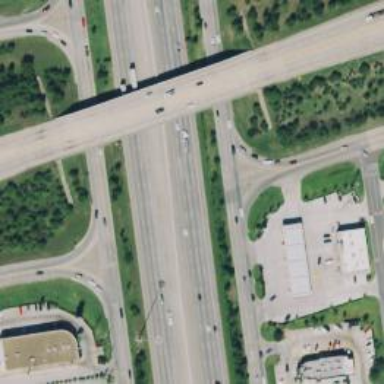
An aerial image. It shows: Secondary link road.